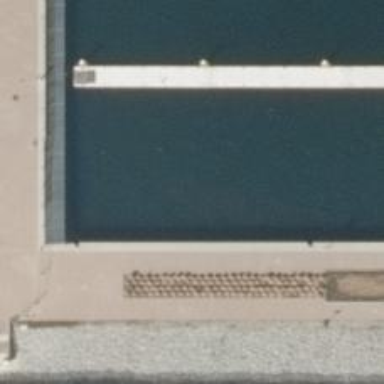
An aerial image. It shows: Man-made pier.